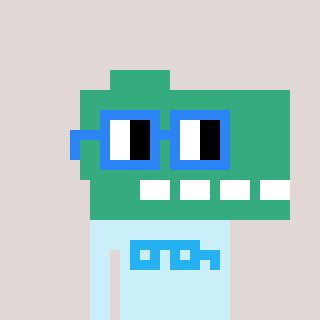
a pixel art character with square blue glasses, a dino-shaped head and a cold-colored body on a warm background